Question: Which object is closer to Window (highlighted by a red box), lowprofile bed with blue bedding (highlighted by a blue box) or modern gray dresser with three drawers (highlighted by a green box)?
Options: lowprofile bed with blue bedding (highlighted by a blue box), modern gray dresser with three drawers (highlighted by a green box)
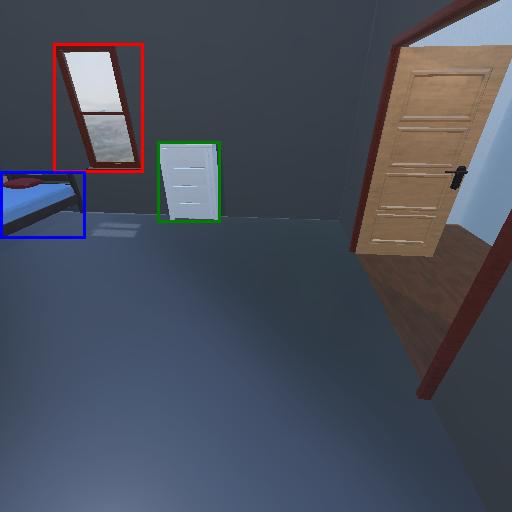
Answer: lowprofile bed with blue bedding (highlighted by a blue box)